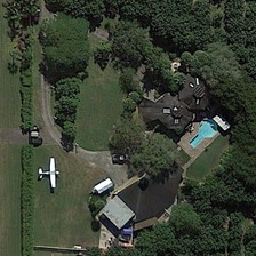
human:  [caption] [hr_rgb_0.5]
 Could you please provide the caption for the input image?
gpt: a private plane is located outside this smart house with a swimming pool inside.

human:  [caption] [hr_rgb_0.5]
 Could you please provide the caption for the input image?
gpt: Outside this smart house is a private plane.

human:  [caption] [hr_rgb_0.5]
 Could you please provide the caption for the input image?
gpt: A private plane is parked outside the smart house with a swimming pool inside.

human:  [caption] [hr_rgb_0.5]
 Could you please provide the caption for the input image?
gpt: A house where private planes stop for swimming on the water.

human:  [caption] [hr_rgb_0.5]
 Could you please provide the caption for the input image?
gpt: A private FICA plane outside this smart house with a pool in it.